Interaction volume radius: 5 \u00c5
Interaction volume height: 25 \u00c5
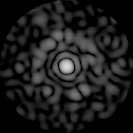
Disorder parameter: 0.8558